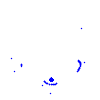
Particle: pion